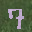
Label: 7